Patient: sex M, age 76
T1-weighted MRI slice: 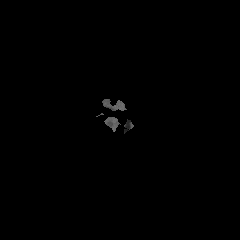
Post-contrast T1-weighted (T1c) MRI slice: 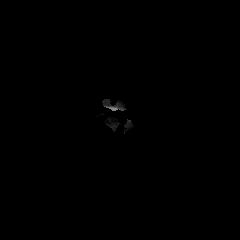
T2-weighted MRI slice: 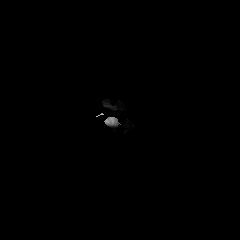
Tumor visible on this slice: no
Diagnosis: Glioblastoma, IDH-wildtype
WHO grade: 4